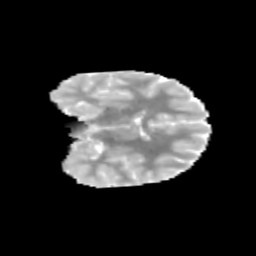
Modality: MD
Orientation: coronal
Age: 11
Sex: female
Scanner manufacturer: siemens
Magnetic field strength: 3 T
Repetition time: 3.8 s
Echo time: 0.07 s